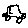
Label: car